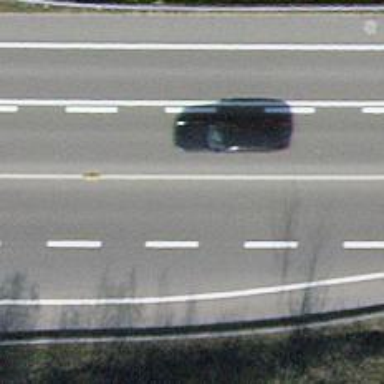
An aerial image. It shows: Asphalt motorway of trunk classification.